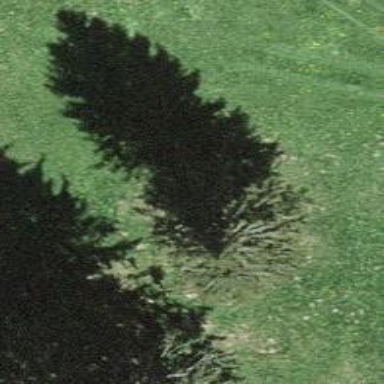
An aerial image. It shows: Single tag "natural: tree."